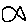
Label: fish